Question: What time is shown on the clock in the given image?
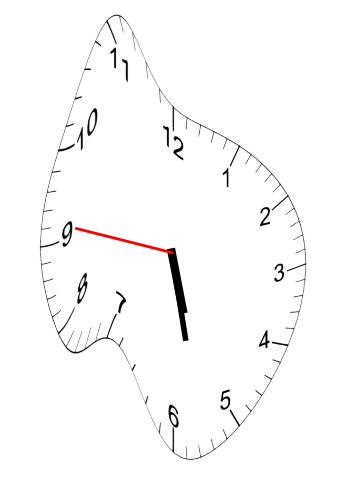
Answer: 05:27:46